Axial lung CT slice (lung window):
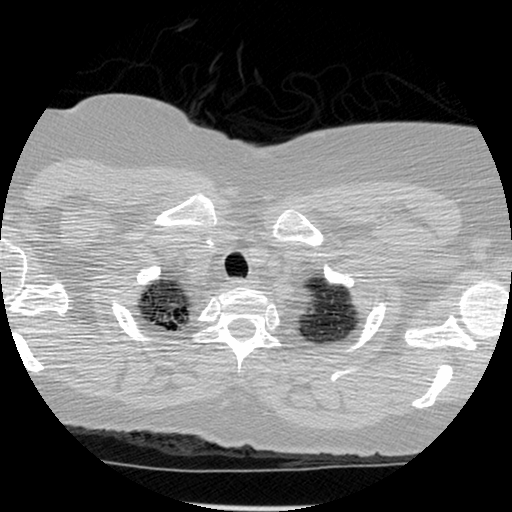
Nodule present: no